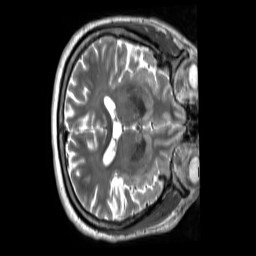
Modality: T2w
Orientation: axial
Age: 54
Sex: male
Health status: ill
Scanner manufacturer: siemens
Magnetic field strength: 3 T
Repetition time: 2.8 s
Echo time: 0.326 s